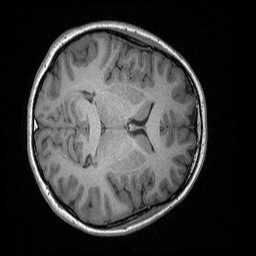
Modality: T1w
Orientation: axial
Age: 19
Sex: male
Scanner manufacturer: siemens
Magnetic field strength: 3 T
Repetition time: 1.64 s
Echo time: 0.00234 s